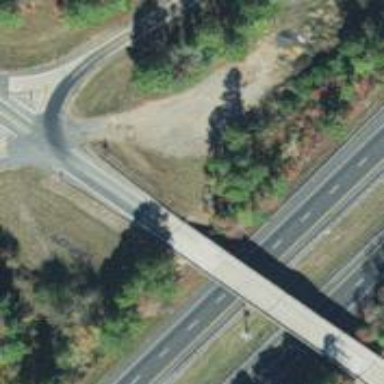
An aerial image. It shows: Secondary road bridge with beam structure.